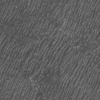
Atmospheric dust classification: not_dusty